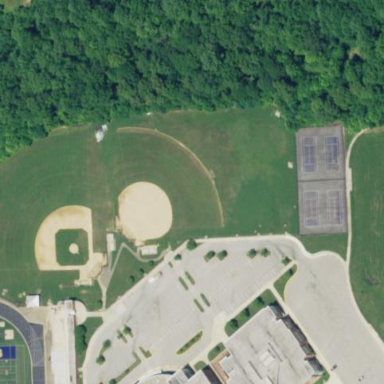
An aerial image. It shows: Baseball pitch for leisure land.